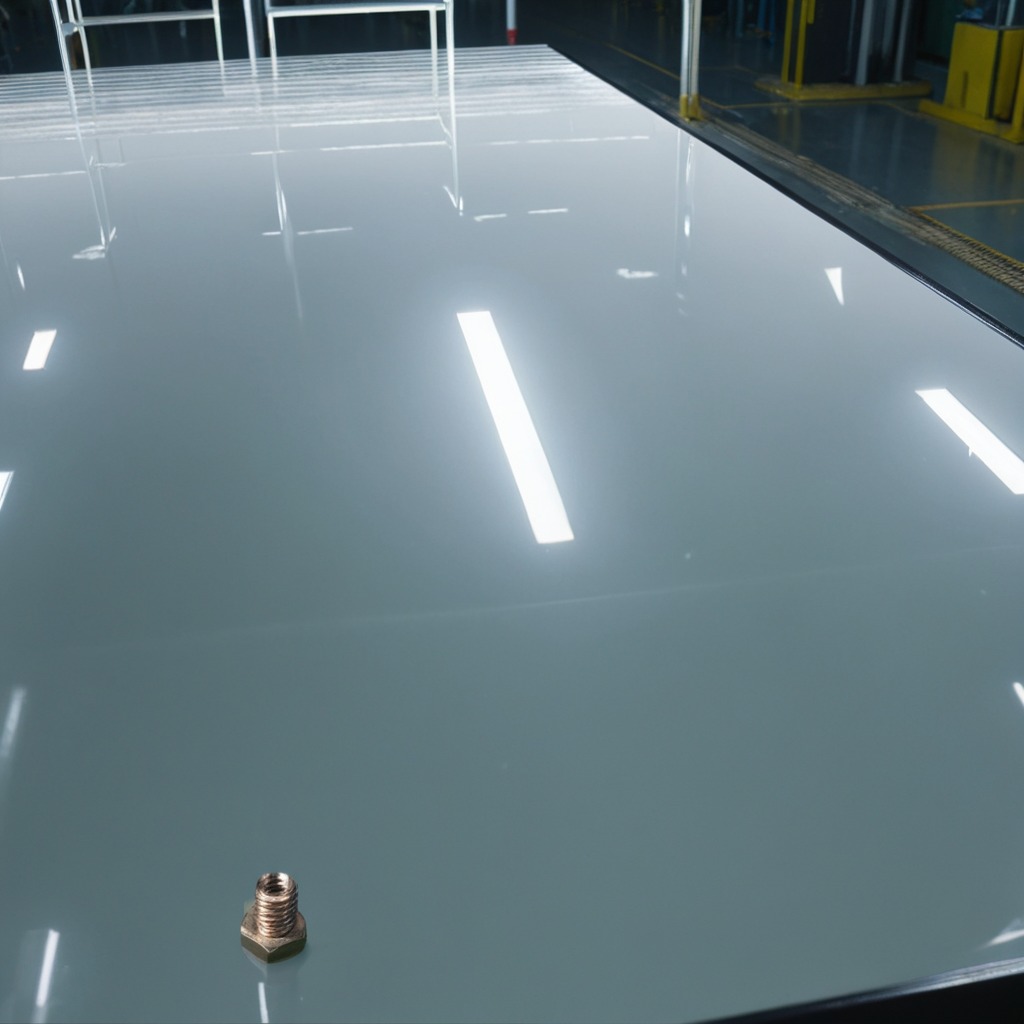
A metal screw is lying on a high-gloss table in a ship maintenance bay industrial lighting.